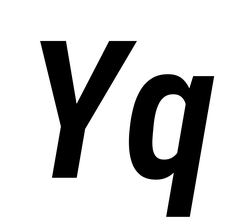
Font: Roboto-Italic_Condensed_SemiBold_Italic